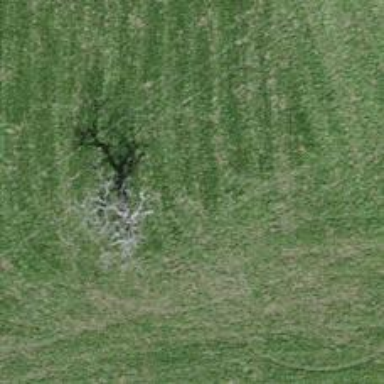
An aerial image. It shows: Beautiful tree in nature.